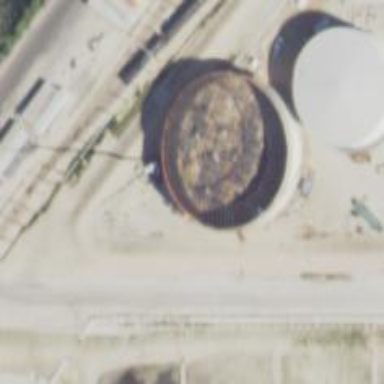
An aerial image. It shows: Storage tank created as man-made structure.